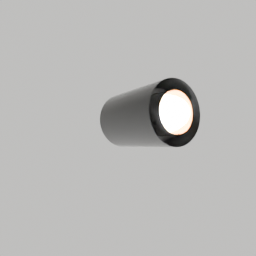
Label: lighting